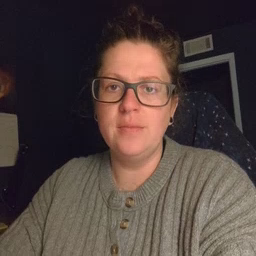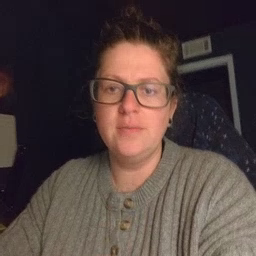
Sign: fine